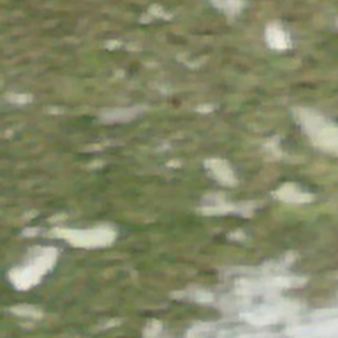
Label: other